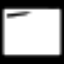
Label: line